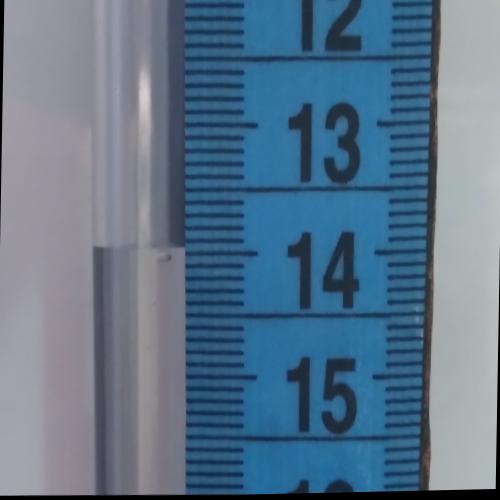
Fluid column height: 13.9 cm